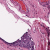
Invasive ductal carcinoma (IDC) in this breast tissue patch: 0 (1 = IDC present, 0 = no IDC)